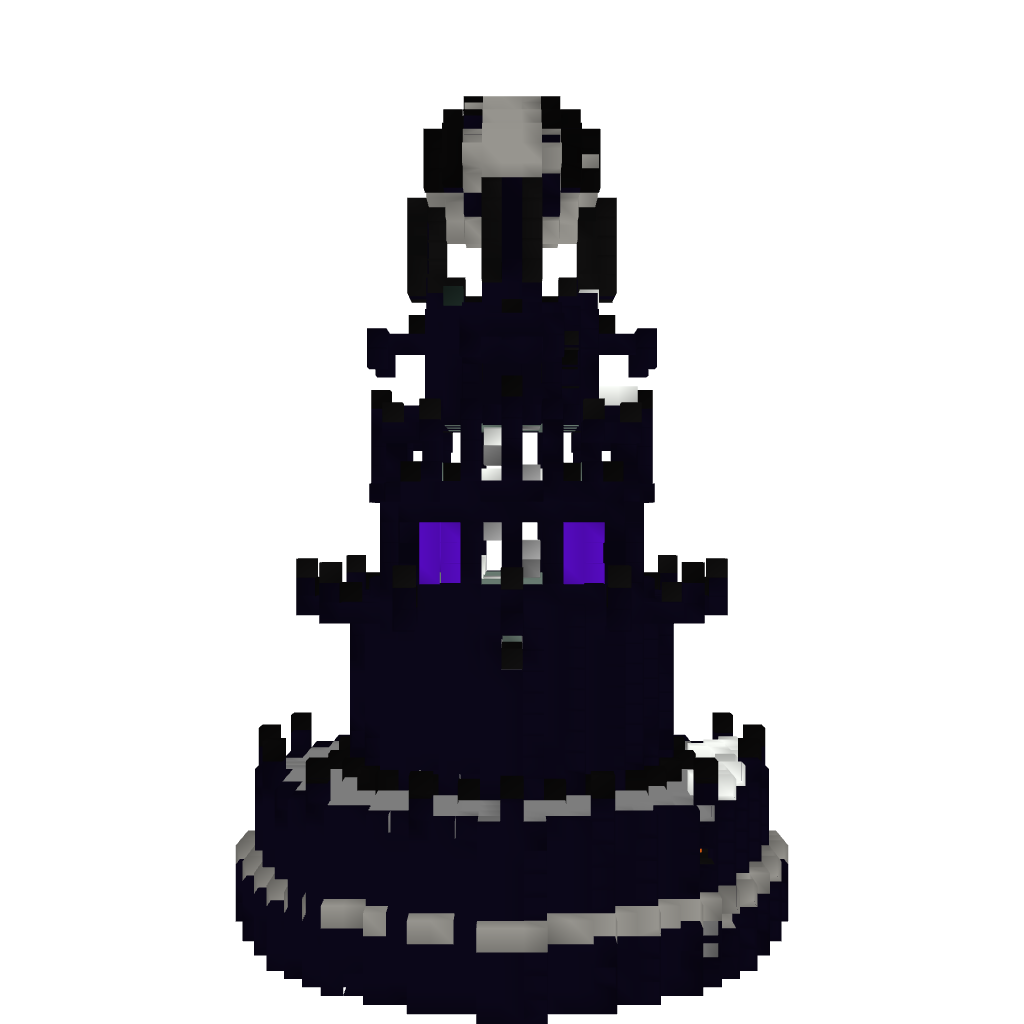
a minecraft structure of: Sauron's Tower